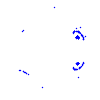
Particle: proton